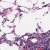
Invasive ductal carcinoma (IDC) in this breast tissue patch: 0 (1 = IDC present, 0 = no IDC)